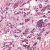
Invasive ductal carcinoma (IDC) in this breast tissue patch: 1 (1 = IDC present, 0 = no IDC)